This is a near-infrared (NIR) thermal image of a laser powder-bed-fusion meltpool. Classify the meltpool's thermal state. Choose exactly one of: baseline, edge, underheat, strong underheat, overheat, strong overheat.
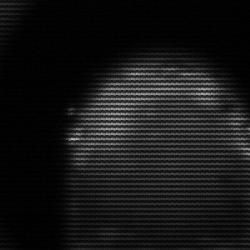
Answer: edge